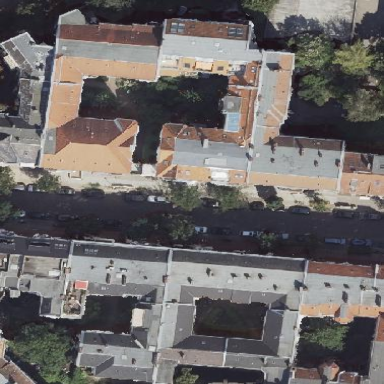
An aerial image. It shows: Apartment building with double saltbox roof shape.